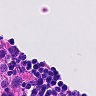
Metastatic tissue present: no